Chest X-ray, AP view. Patient: 6 years old, sex M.
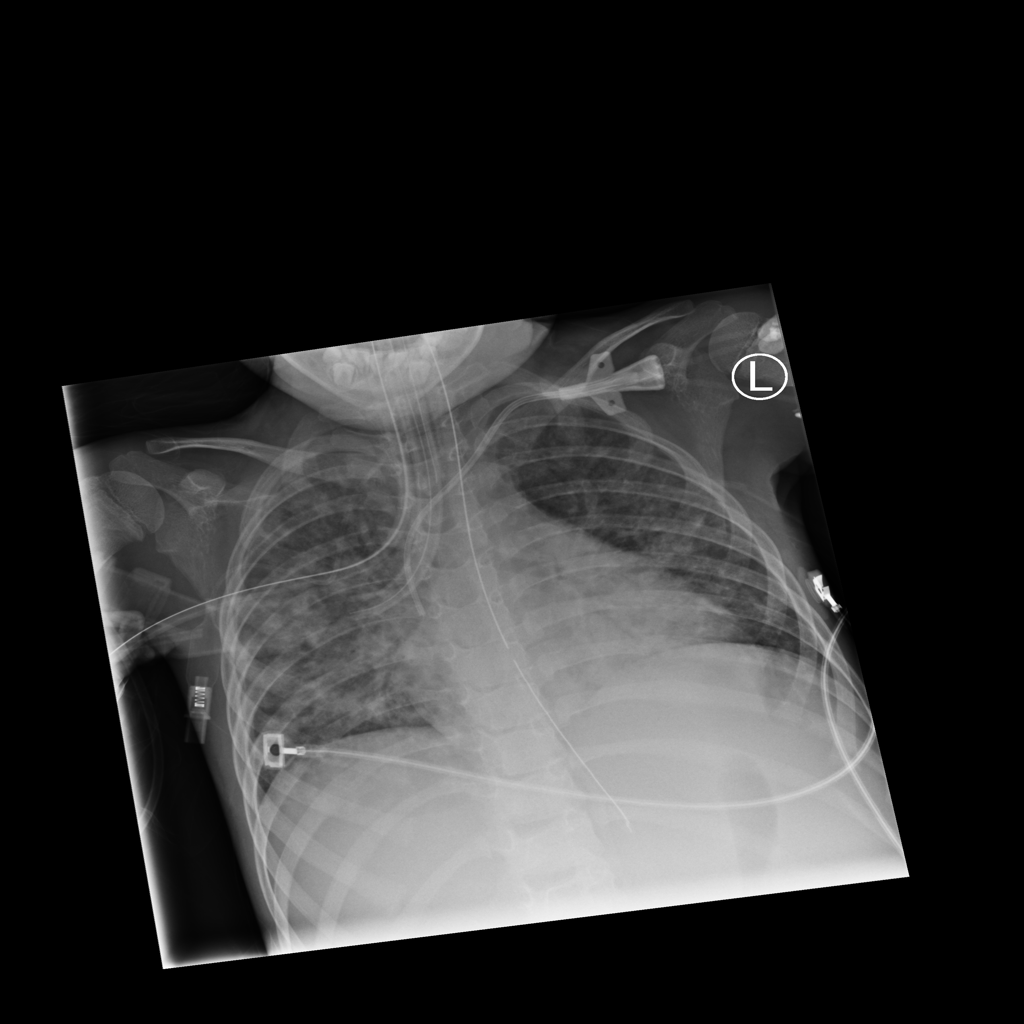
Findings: No Finding